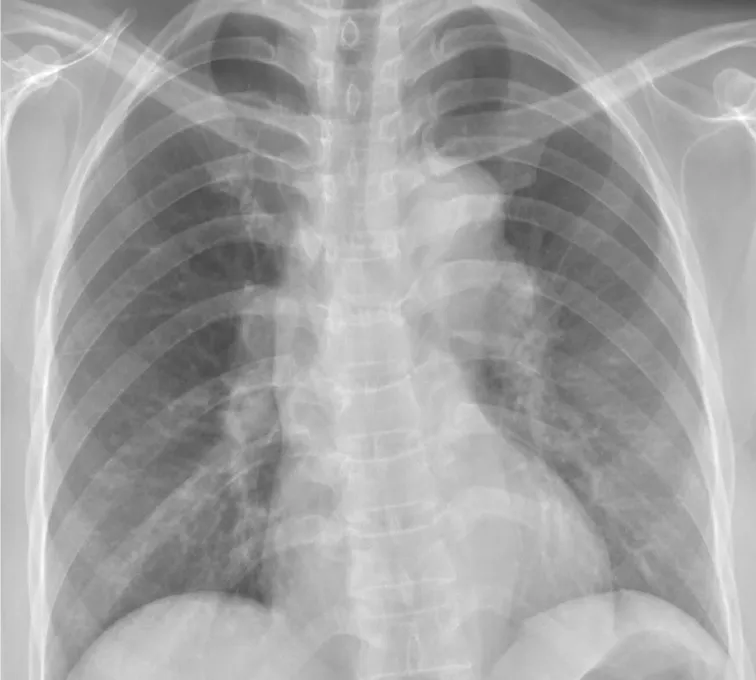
Chest radiograph demonstrating bilateral hilar adenopathy.
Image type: radiology (x_ray)